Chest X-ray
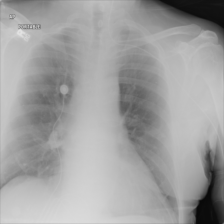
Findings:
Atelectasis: negative
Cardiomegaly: negative
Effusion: negative
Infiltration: negative
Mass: negative
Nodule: negative
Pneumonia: negative
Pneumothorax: negative
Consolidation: negative
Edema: negative
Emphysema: negative
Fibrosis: negative
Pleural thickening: negative
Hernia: negative